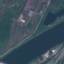
Land use / land cover: River